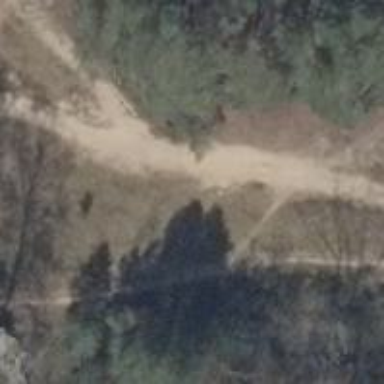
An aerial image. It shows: Sandy path.